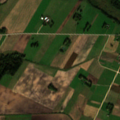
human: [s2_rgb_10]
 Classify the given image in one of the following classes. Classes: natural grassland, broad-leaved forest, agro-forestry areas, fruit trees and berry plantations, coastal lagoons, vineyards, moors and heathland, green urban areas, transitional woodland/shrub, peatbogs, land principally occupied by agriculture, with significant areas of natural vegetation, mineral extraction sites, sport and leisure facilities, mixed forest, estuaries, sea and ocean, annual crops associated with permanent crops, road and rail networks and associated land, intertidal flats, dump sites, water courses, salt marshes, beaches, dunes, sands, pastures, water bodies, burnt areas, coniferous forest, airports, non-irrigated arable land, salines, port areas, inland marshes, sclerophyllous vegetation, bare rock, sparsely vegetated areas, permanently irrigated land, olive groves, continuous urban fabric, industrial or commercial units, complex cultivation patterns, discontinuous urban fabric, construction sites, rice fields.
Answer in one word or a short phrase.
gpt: discontinuous urban fabric, non-irrigated arable land, complex cultivation patterns, land principally occupied by agriculture, with significant areas of natural vegetation, broad-leaved forest